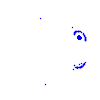
Particle: electron